Question: First, have a look at this screenshot of my storyboard:

It is an application for a sound map. The user can either record a new field recording or chose an existing one from the library and upload them. The ViewController where the user has to add a title/description etc. (or modifies them when coming from the library) is presented modally (on the top right).
If the user choses to cancel this and to delete the recording, he shall return to the recording screen, if he comes from there, otherwiese to the library. If he choses to save/upload the recording, he shall return to the library, where the upload progress will be displayed.
I thought about unwindSegue, but that doesn't work for my layout. Then I figured out a dirty workaround where I changed the selected tab of the TabBarController. But then I also want to set up the delegate correctly to pass some data.
Any thoughts are welcome!
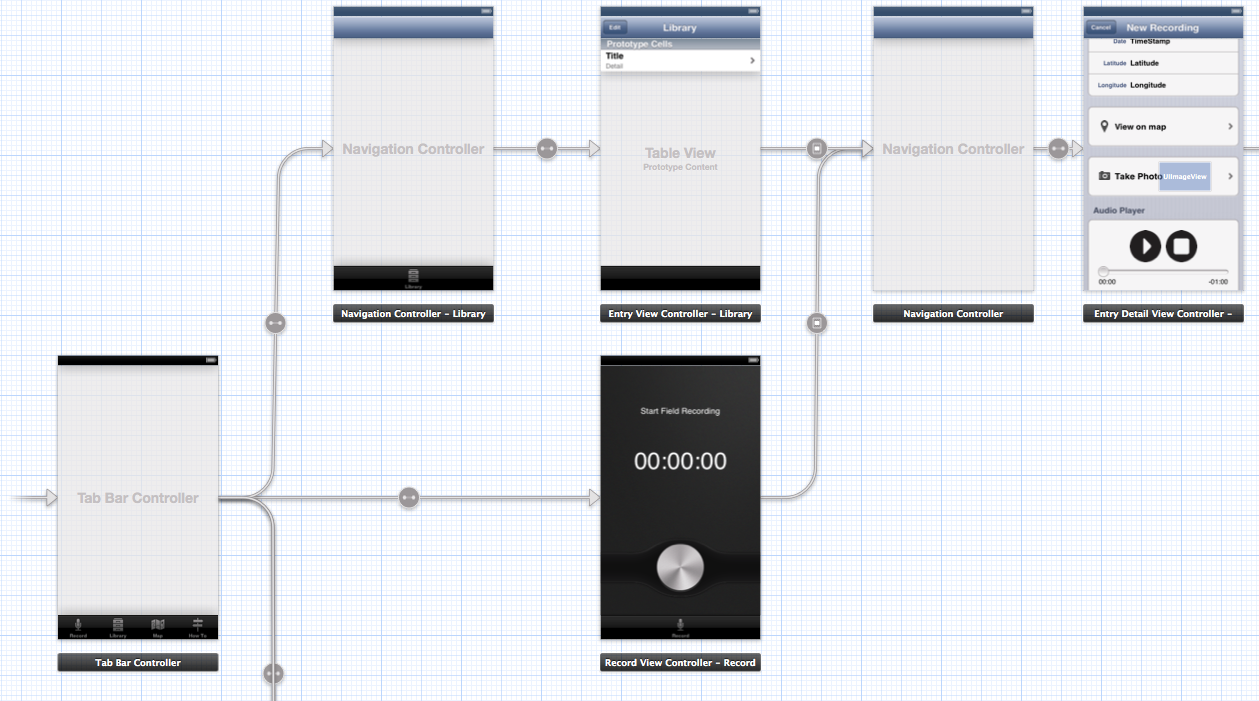
Answer: I don't think changing the selectedIndex of the tab bar controller is a "dirty workaround" -- that's the way to do it, given your set up. It appears that you would want the EntryViewController (Library) to be the delegate of the EntryDetailViewController. If that's so, you could set up the delegate in the viewDidLoad method of the EntryDetailViewcontroller like this:
'''
#import "DetailViewController.h"
#import "TableController.h"
@interface DetailViewController ()
@property (strong,nonatomic) UITabBarController *tbc;
@end
@implementation DetailViewController
- (void)viewDidLoad {
[super viewDidLoad];
self.tbc = (UITabBarController *)self.presentingViewController;
self.delegate = (TableController *)[(UINavigationController *)self.tbc.viewControllers[1] topViewController];
}
- (IBAction)saveAndUpload:(UIButton *)sender {
[self.tbc setSelectedIndex:1];
[self.delegate saveRecording:@"test recording"];
[self dismissViewControllerAnimated:YES completion:nil];
}
- (IBAction)delete:(UIButton *)sender {
[self dismissViewControllerAnimated:YES completion:nil];
}
'''
In my example, I just have two buttons to either save or cancel, and my TableController would be the same as your Library controller.